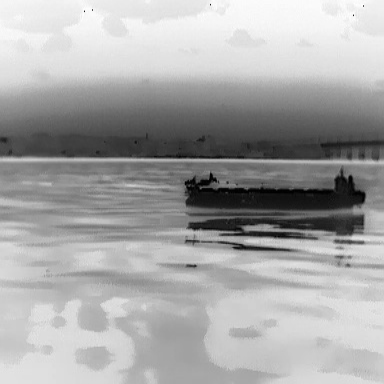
There are two objects shown in the infrared image, including a liner, and a warship.